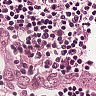
Metastatic tissue present: yes